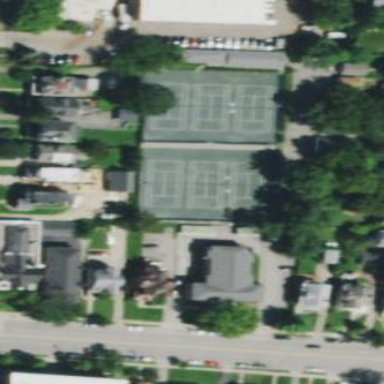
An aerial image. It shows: Sports centre with focus on tennis.